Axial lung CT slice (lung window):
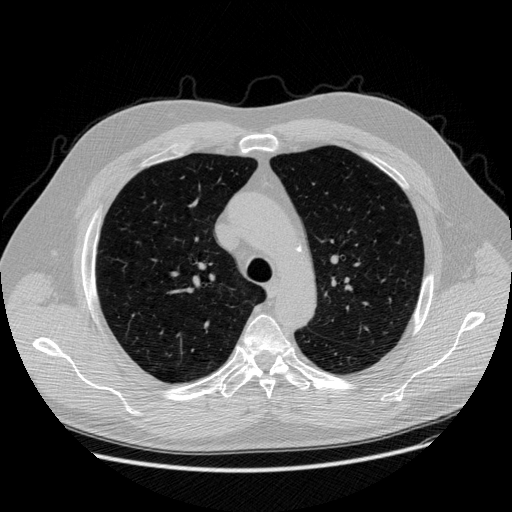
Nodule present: no